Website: crate-barrel
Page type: billing-address
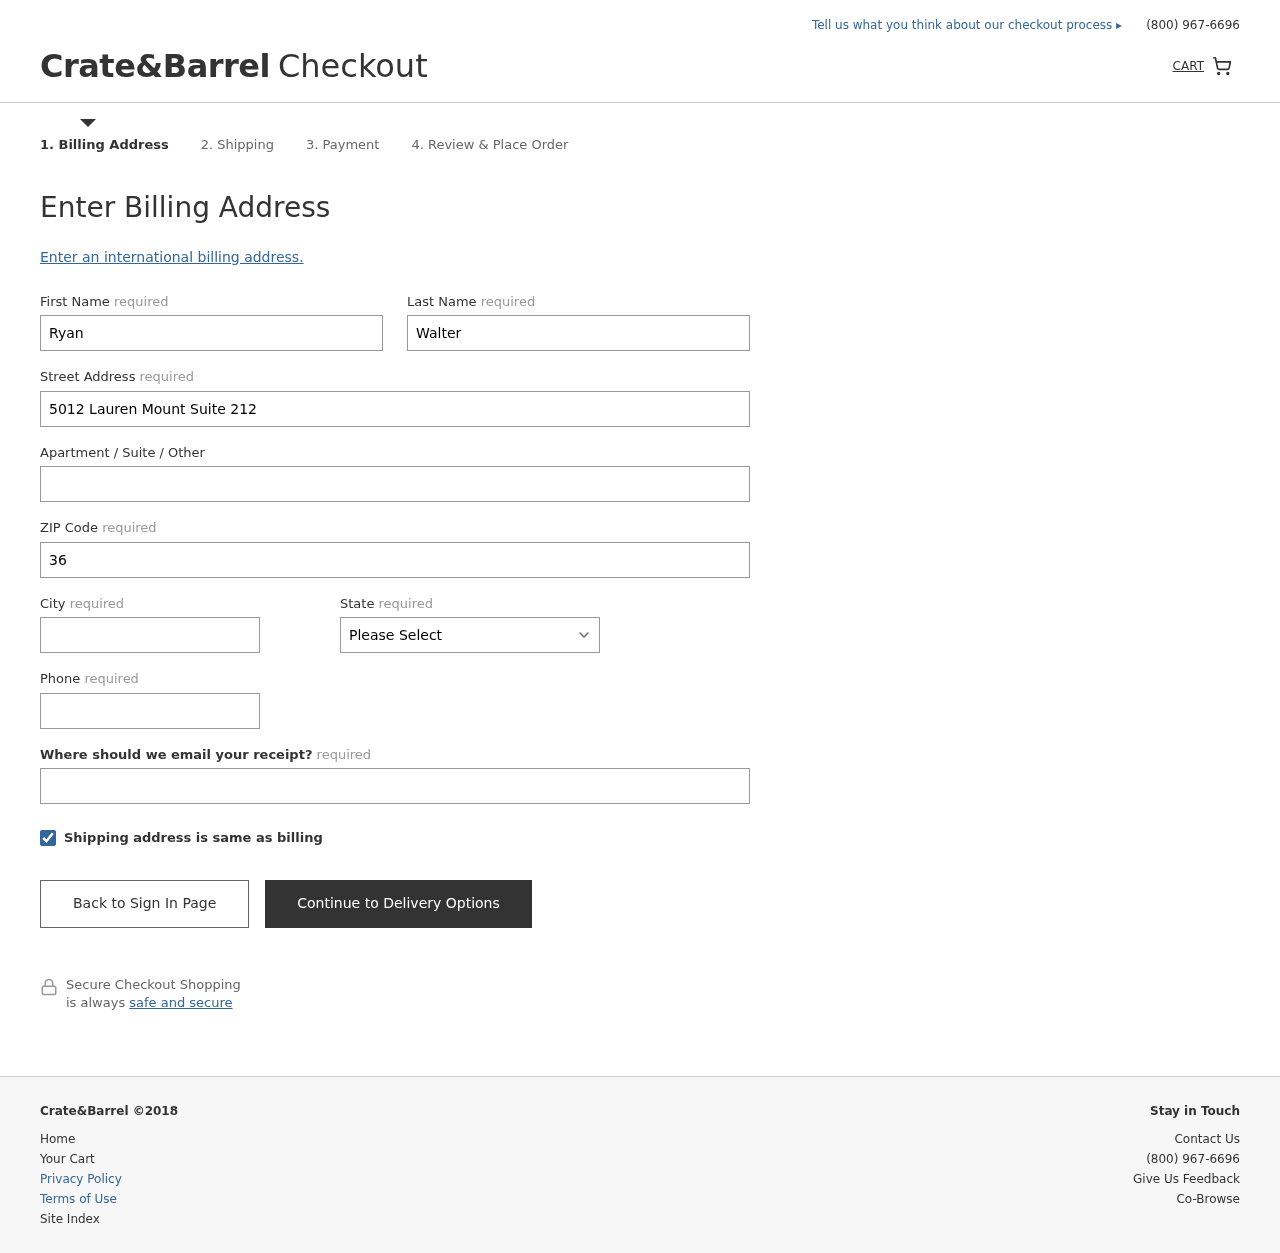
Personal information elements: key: PII_STATE
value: Nebraska
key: PII_FIRSTNAME
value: Ryan
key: PII_LASTNAME
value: Walter
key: PII_STREET
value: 5012 Lauren Mount Suite 212
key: PII_POSTCODE
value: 36394
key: PII_CITY
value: East Melissafort
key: PII_PHONE
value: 9949467959
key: PII_EMAIL
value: rwalter@yahoo.com